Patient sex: M
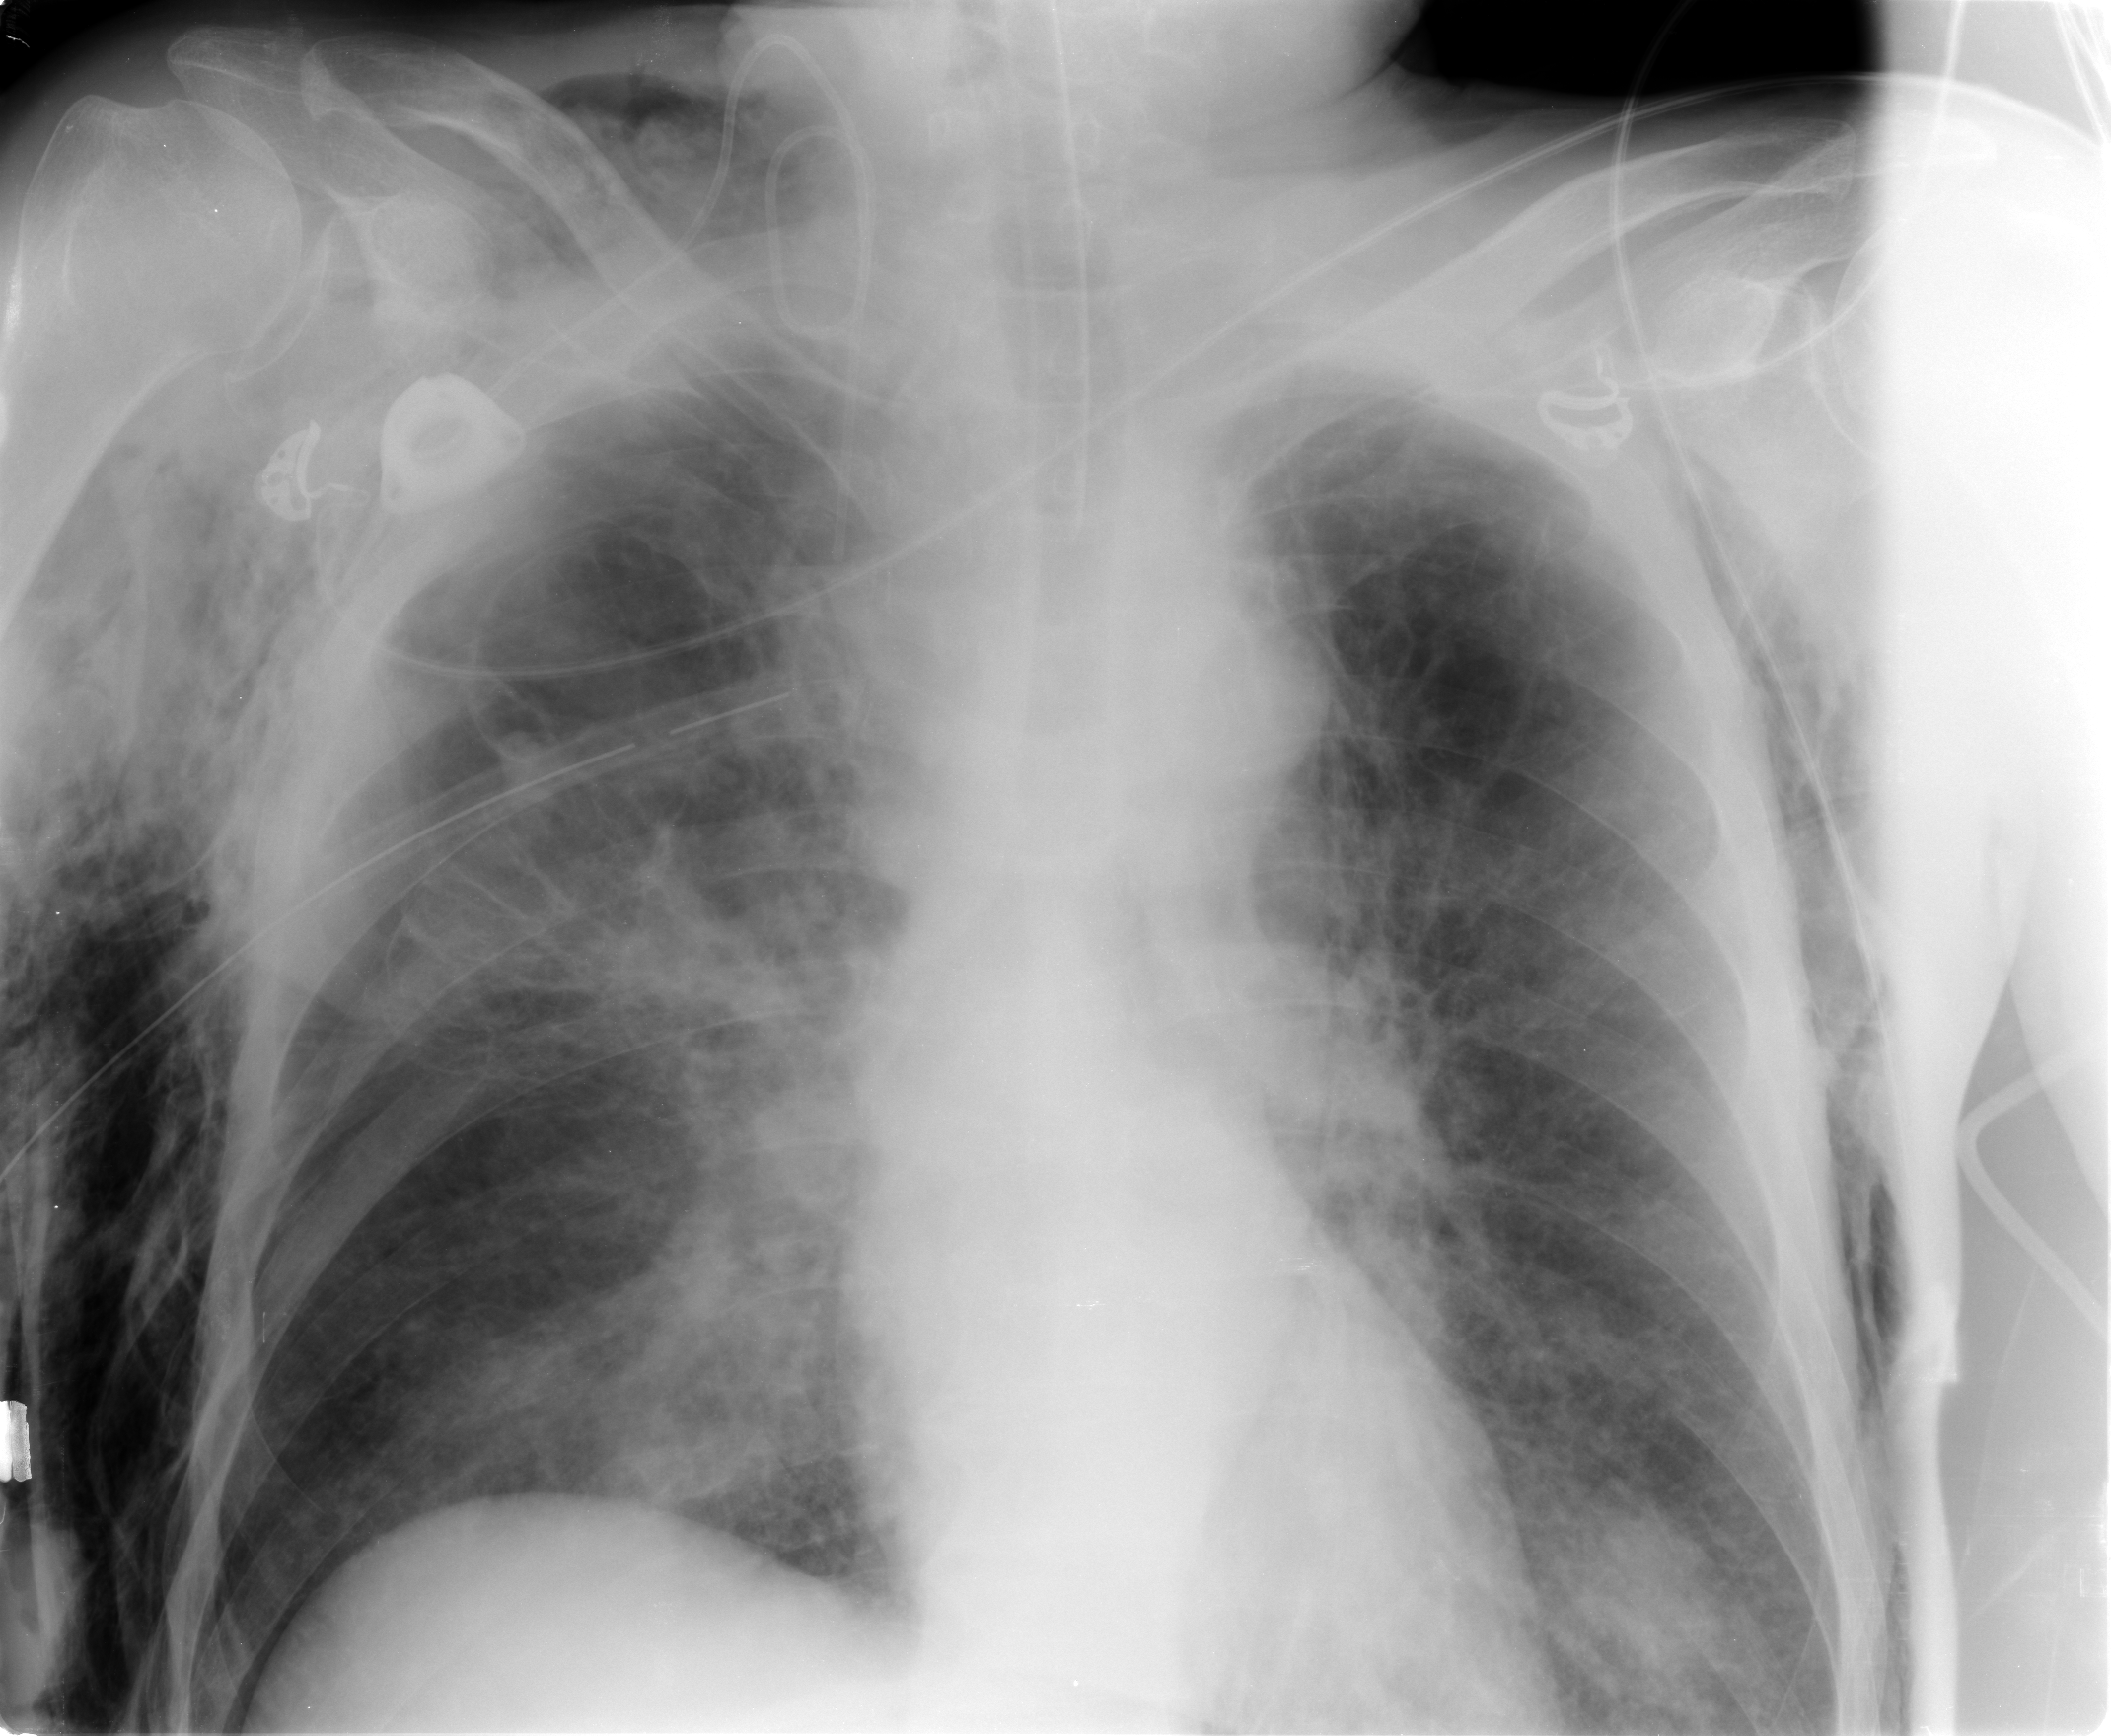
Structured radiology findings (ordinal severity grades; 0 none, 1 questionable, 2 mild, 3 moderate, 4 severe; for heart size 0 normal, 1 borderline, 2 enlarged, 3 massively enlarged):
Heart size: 0
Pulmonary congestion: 3
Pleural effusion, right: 0
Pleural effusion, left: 0
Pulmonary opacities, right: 3
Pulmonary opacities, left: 3
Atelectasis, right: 2
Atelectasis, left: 2